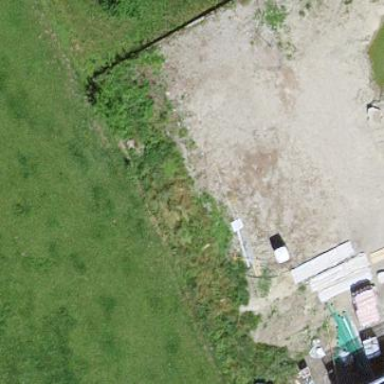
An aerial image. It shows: Barn.